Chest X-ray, PA view. Patient: 46 years old, sex M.
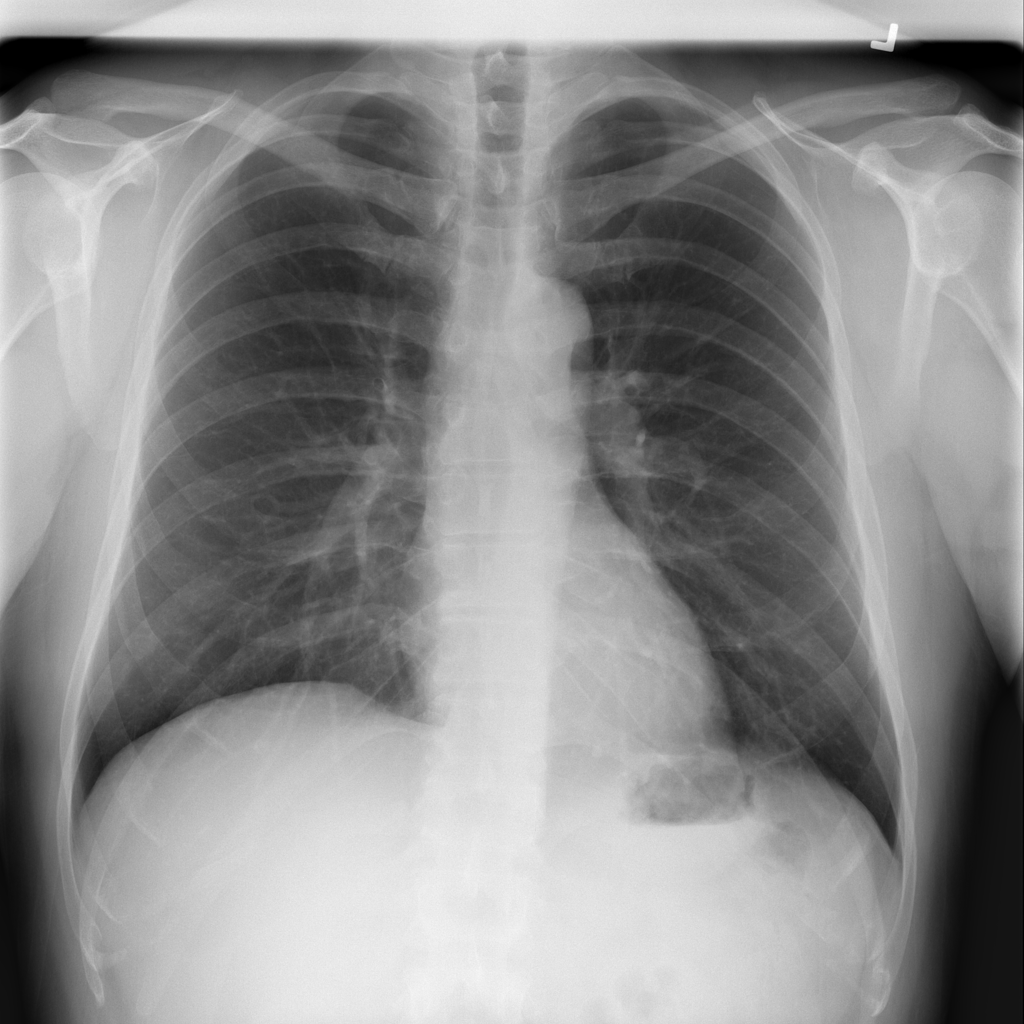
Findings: No Finding